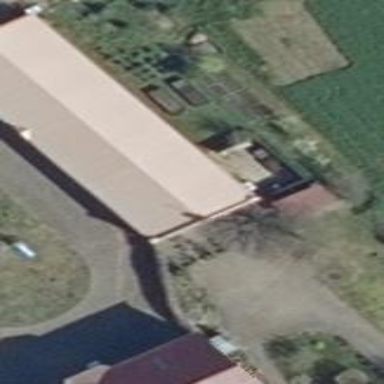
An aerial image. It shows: Farm auxiliary building with gabled roof.